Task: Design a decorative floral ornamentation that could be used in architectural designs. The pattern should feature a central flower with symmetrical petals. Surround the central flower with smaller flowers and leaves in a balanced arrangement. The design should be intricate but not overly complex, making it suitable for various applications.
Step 419:
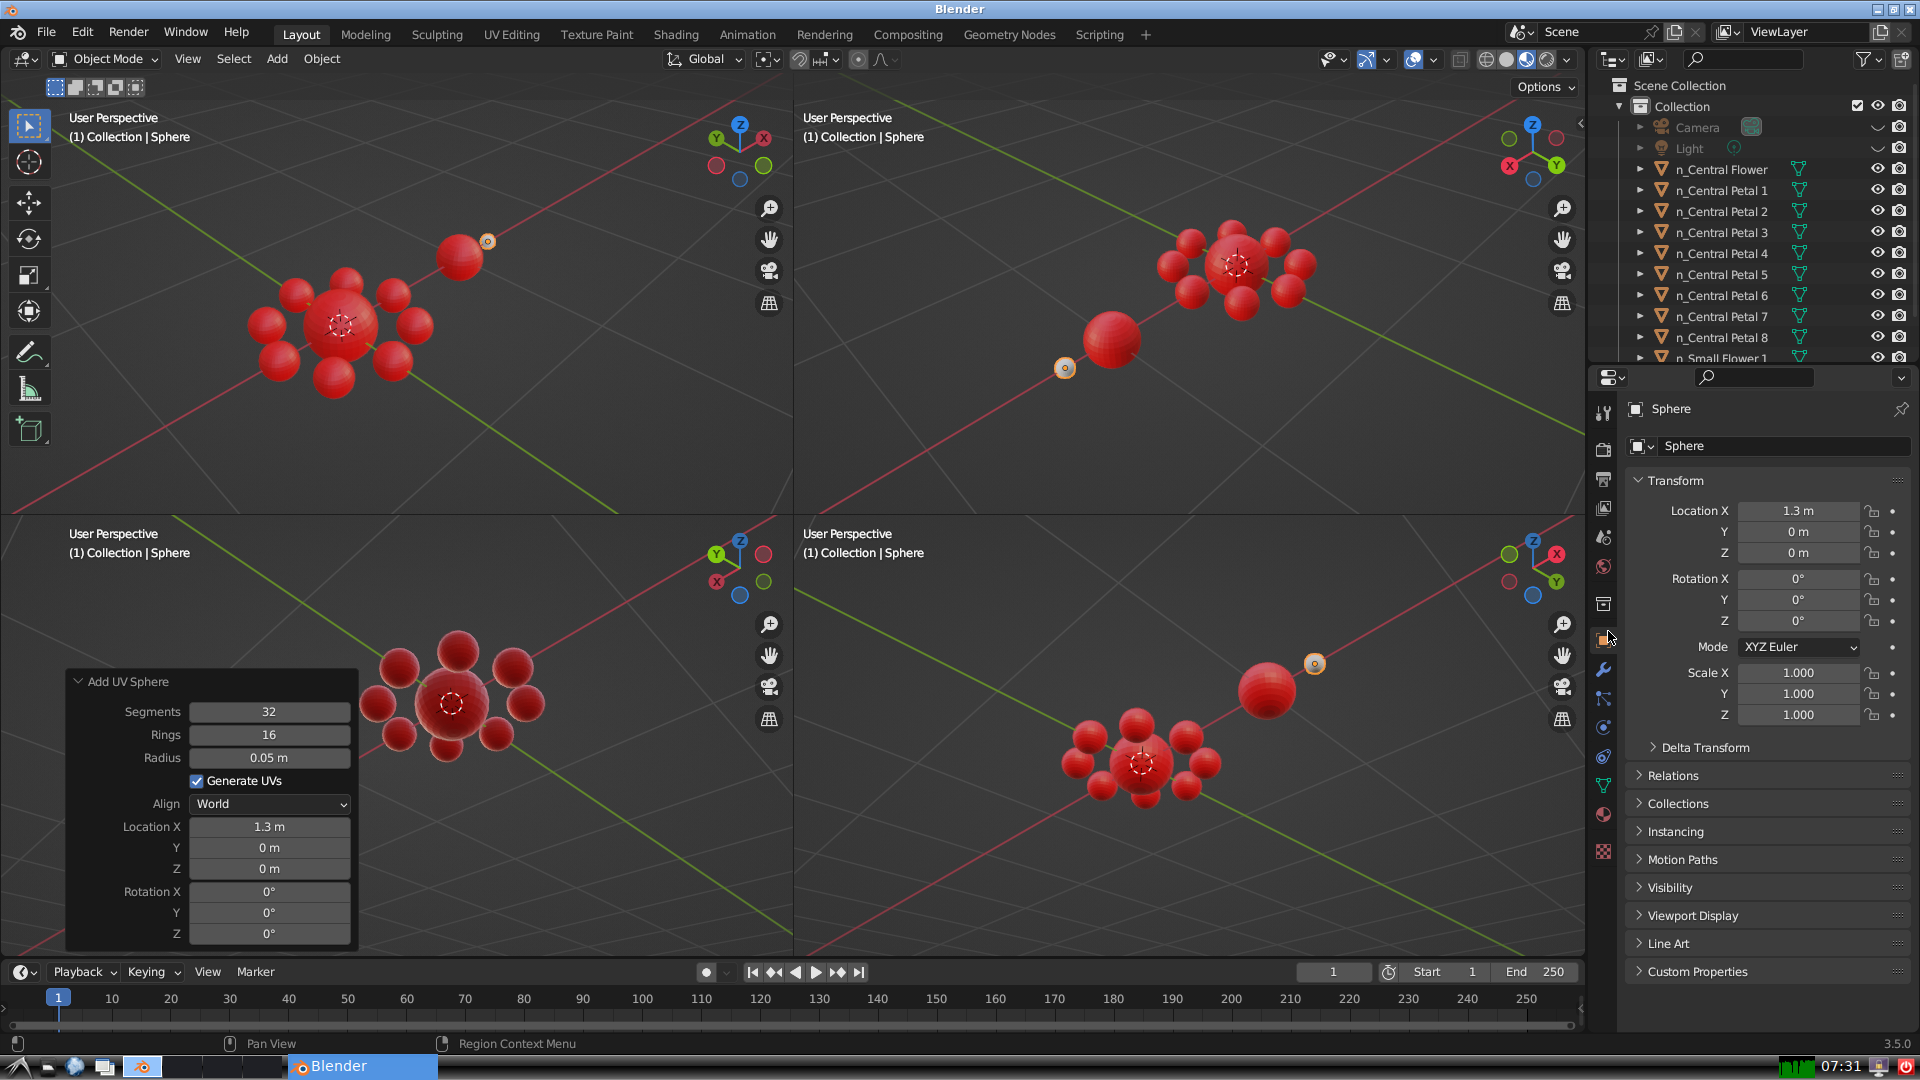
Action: {"mouse_move": [1732, 445]}